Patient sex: M
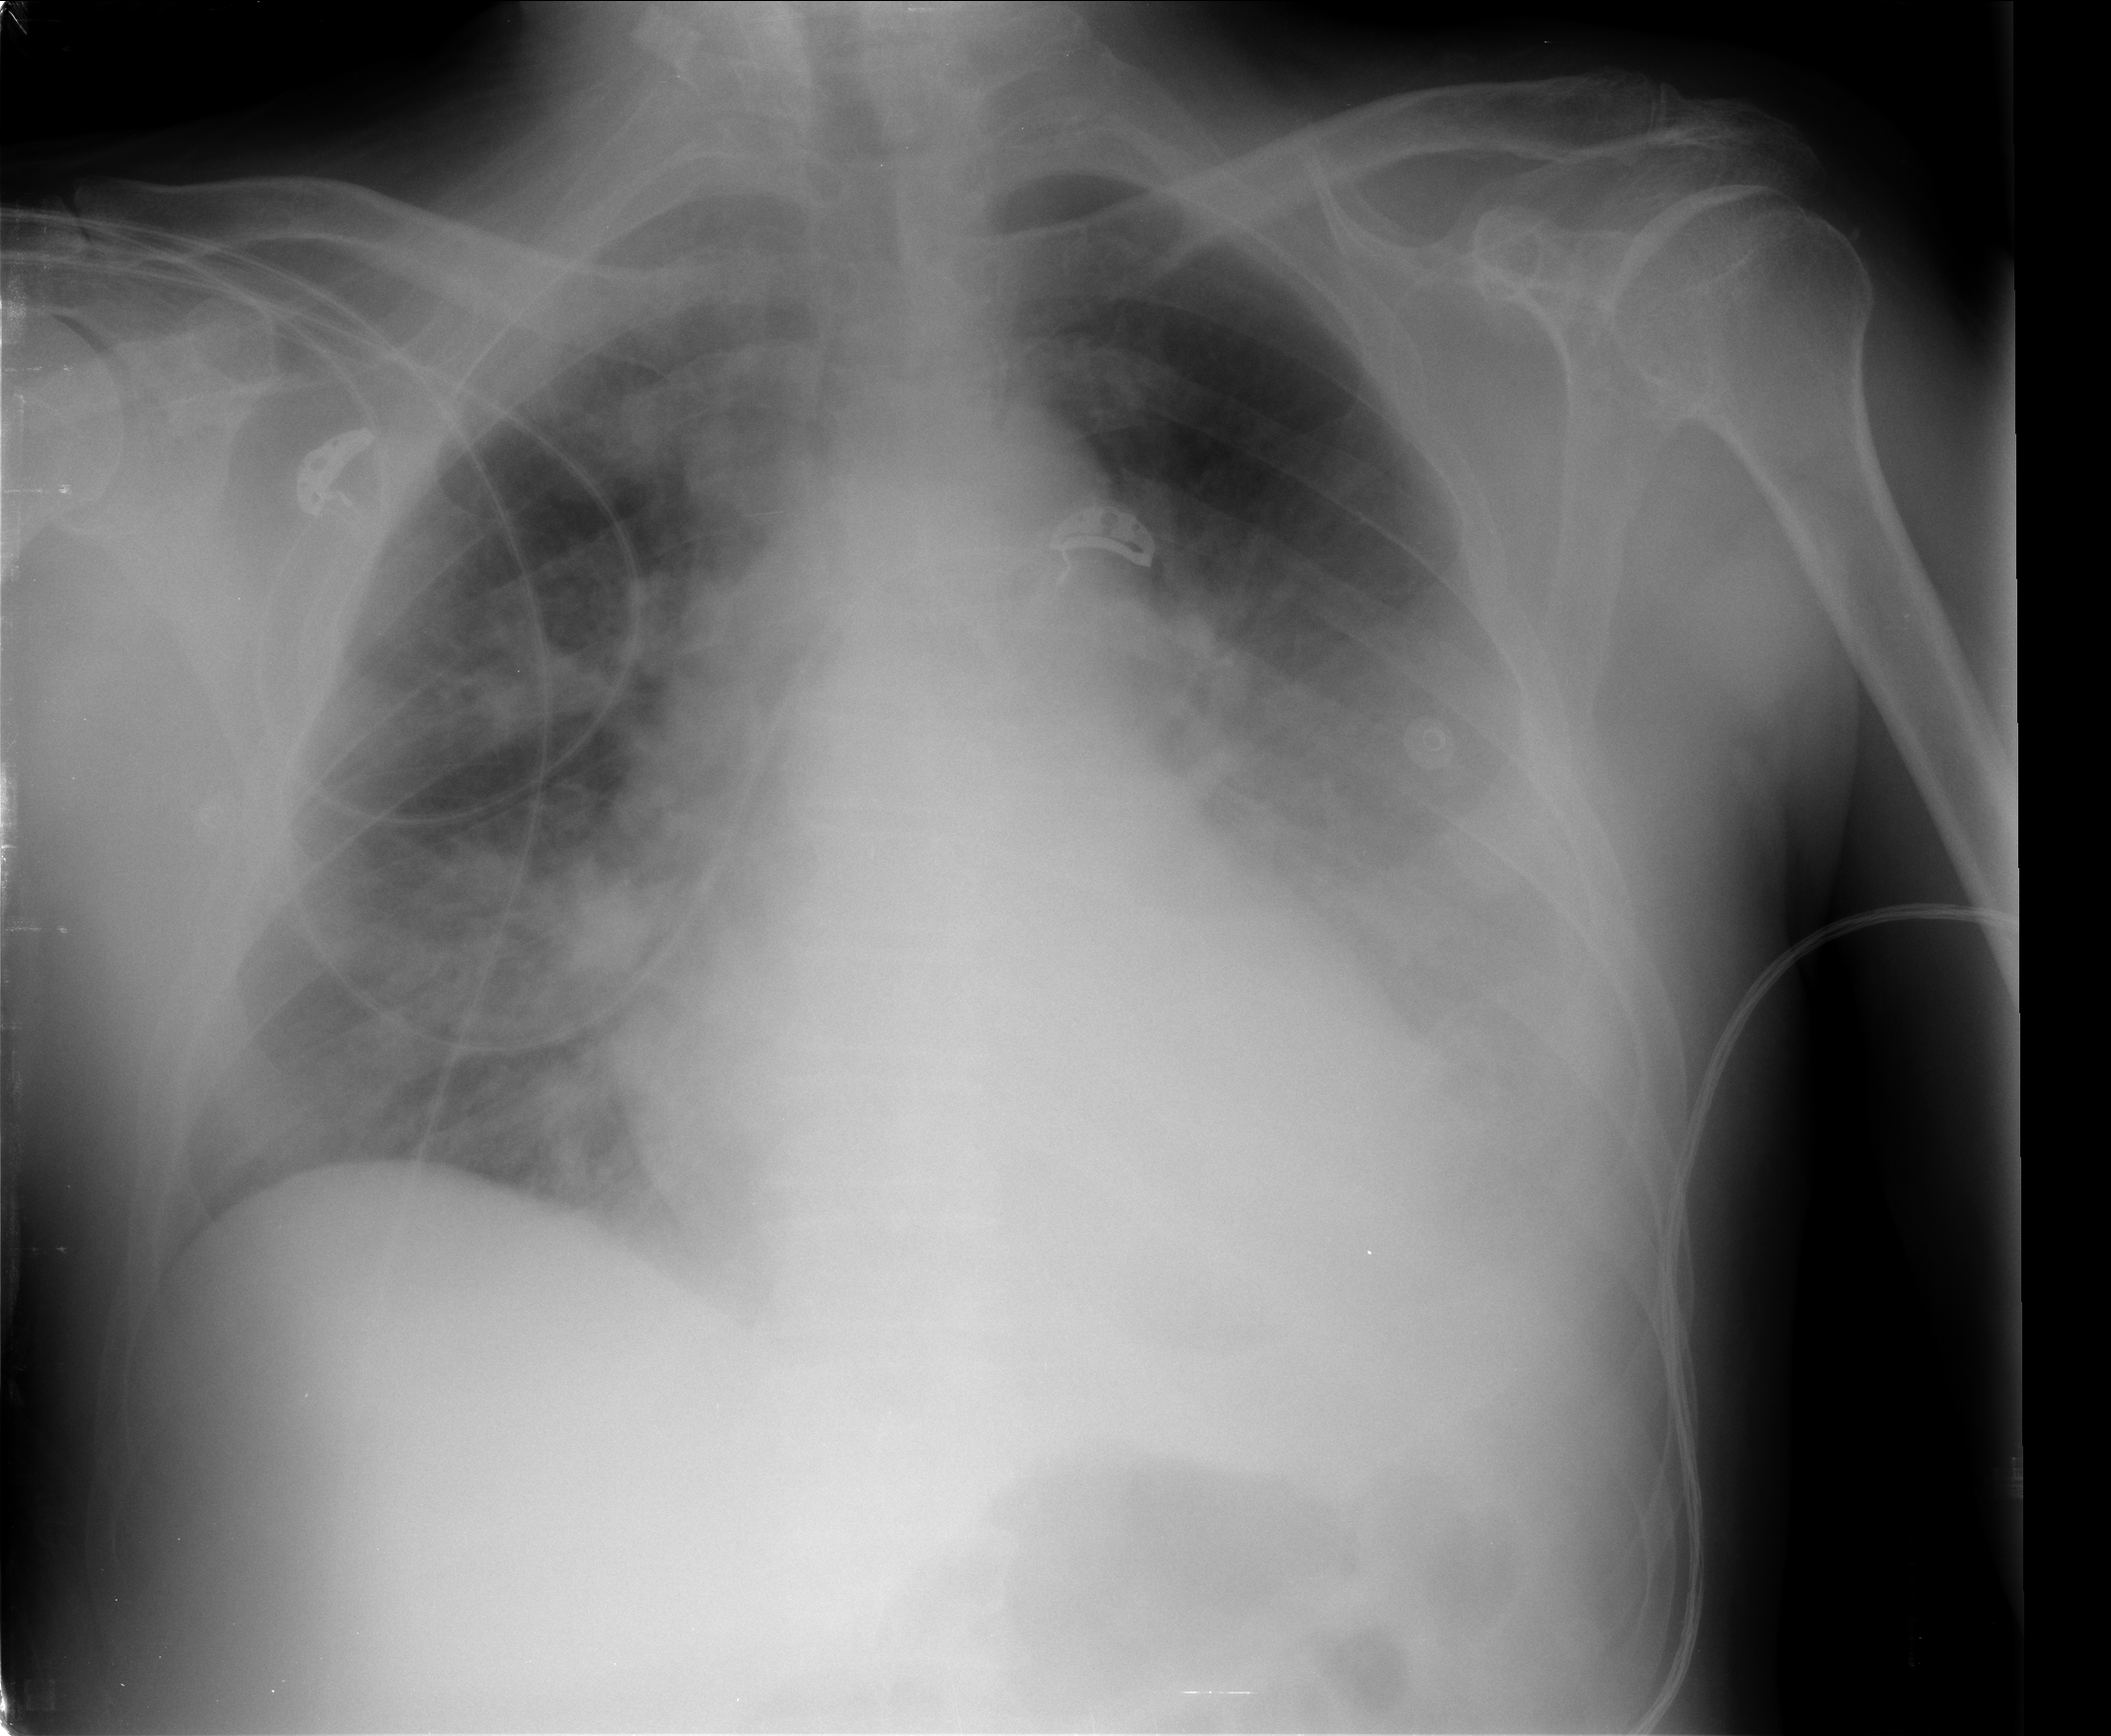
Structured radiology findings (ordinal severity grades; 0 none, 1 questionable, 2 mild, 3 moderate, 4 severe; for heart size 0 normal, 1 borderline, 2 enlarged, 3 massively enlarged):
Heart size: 2
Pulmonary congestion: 3
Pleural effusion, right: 0
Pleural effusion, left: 3
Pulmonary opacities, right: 3
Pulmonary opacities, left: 0
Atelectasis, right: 2
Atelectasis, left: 2